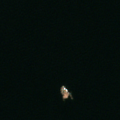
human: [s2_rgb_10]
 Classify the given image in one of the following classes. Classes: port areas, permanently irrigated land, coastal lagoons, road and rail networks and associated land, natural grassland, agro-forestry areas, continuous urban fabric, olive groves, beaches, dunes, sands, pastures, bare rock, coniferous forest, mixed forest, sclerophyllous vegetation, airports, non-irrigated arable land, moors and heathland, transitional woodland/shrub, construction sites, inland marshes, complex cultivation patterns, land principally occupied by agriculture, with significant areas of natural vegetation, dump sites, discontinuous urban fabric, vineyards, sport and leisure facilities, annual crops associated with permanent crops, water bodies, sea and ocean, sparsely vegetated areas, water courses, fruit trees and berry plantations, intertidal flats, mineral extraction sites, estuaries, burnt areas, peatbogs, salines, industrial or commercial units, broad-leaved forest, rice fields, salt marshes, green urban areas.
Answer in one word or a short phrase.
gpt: sea and ocean